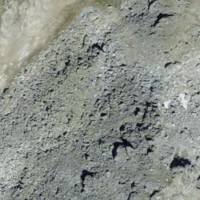
EUNIS habitat code: 48
Species observed at this site:
Vanessa cardui
Saxifraga oppositifolia